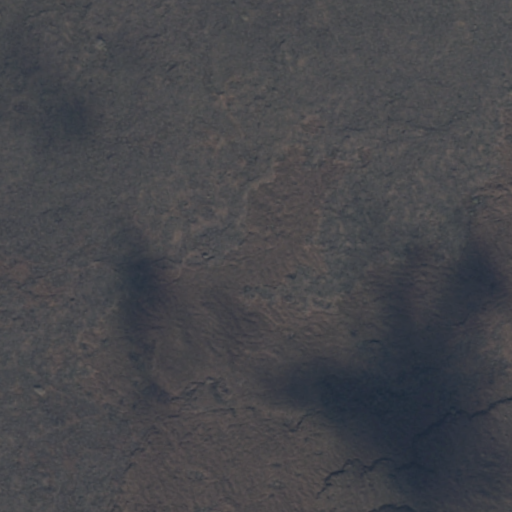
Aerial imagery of lava area in Hawaii named Kīpukamālua containing only unknown